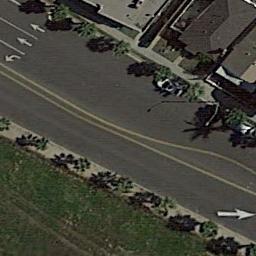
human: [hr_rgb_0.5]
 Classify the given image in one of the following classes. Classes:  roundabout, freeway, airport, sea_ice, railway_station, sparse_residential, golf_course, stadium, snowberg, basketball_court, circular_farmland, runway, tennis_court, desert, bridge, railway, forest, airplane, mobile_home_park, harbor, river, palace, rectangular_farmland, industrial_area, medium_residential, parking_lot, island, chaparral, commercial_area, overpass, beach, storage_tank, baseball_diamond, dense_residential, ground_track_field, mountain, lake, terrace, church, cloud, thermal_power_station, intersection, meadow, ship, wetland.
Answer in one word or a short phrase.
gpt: freeway